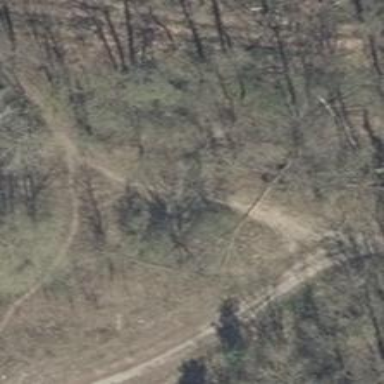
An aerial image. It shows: Dirt path.